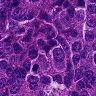
Metastatic tissue present: yes